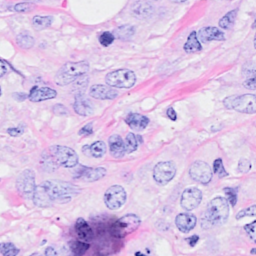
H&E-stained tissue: Breast